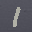
Label: 1